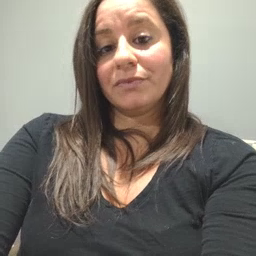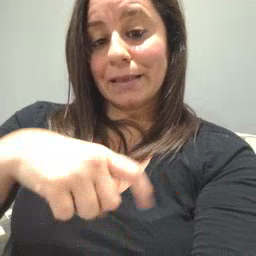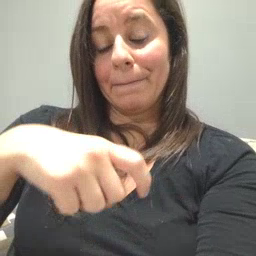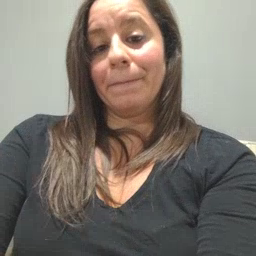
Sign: time